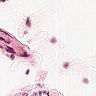
Metastatic tissue present: no